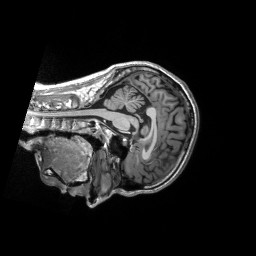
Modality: T1w
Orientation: sagittal
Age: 26
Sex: male
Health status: healthy
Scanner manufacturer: siemens
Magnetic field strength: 3 T
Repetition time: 2.53 s
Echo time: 0.00219 s